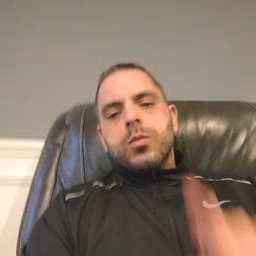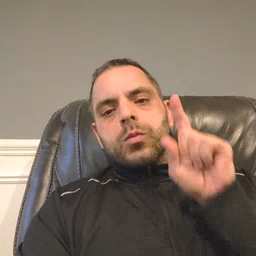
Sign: go